Question: I've got a libgdx game where I want to use a bitmap font with an outline. I want to be able to set the font colour using setColor(), however, I always want the outline to remain white. What's the best way for me to achieve this? I'm assuming I should do the required colour manipulation using the fragment shader.
I've created a bitmap font as below, with red representing the stroke and green representing the set colour.

I'm a little stuck with what I need to do in the fragment shader however. My experience and understanding of shaders is limited. My current shader looks like this, which draws the stroke correctly based on the r. I'm not sure how I should be adding in the set colour (v_color) to colour the middle of the font correctly.
'''
varying vec4 v_color;
varying vec2 v_texCoords;
uniform sampler2D u_texture;
void main()
{
vec4 textureColour = texture2D(u_texture, v_texCoords);
vec4 colour = vec4(textureColour.r,
textureColour.r,
textureColour.r,
textureColour.a);
gl_FragColor = vec4(colour.r, colour.g, colour.b, colour.a);
}
'''
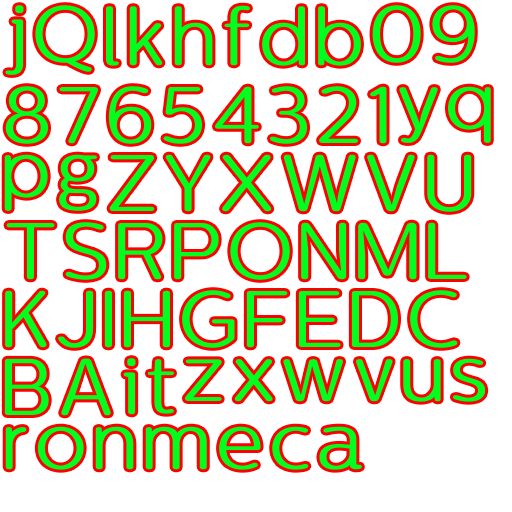
Answer: With the way you defined your font image, the amount of red determines how much of the outline color to use, and the amount of green determines how much of the inside color to use. So after you sample the texture, you can simply calculate the weighted average of the outline color and inside color, with the 'r' of the sampled texture being the weight of the outline color, and 'g' being the weight of the inside color.
The calculation in the shader can be simplified further because your outline color is a fixed white. So 'r' multiplied by the outline color is just a vector with 'r' for all it's components:
'''
r * vec4(1.0, 1.0, 1.0, 1.0) = vec4(r, r, r, r) = vec4(r)
'''
Using the 'v_color' varying for the inside color, the fragment shader will then look like this:
'''
varying vec4 v_color;
varying vec2 v_texCoords;
uniform sampler2D u_texture;
void main()
{
vec4 texVal = texture2D(u_texture, v_texCoords);
gl_FragColor = texVal.g * v_color + texVal.r;
}
'''
This will work if the 'r' and 'g' component of the texture are zero for the parts that are outside the letters. If the outside is not black, but the 'a' component of the texture is used to mask them out, the expression becomes slightly more complicated:
'''
void main()
{
vec4 texVal = texture2D(u_texture, v_texCoords);
gl_FragColor = vec4(texVal.g * v_color.rgb + texVal.r, texVal.a);
}
'''